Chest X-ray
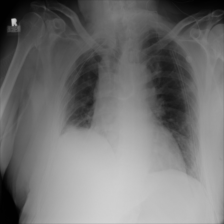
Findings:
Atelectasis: negative
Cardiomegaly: negative
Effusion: negative
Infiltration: positive
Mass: positive
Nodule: negative
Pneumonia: negative
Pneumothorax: negative
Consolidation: negative
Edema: negative
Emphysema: negative
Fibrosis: negative
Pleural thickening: negative
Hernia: negative